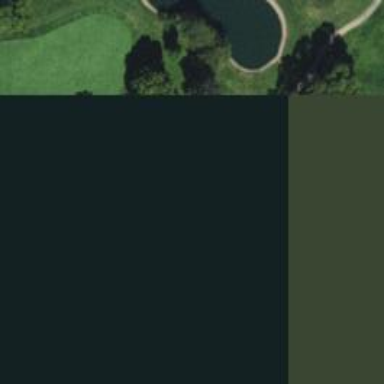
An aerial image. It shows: Golf hole.